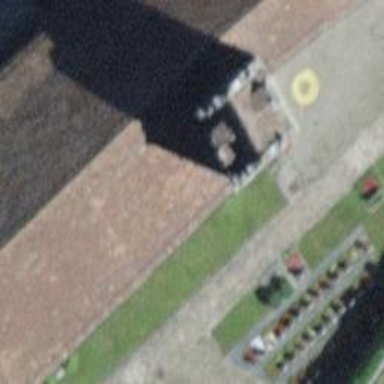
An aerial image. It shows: Bell tower that is man-made.